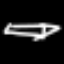
Label: pencil